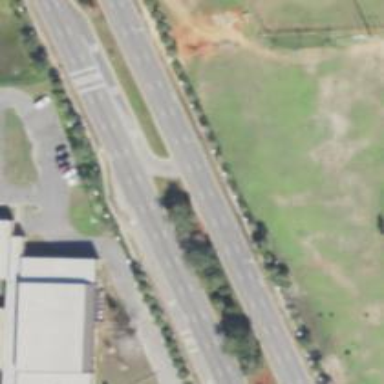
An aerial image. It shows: Trunk link highway with asphalt surface.